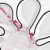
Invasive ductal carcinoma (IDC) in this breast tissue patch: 0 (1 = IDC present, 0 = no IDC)